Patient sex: M
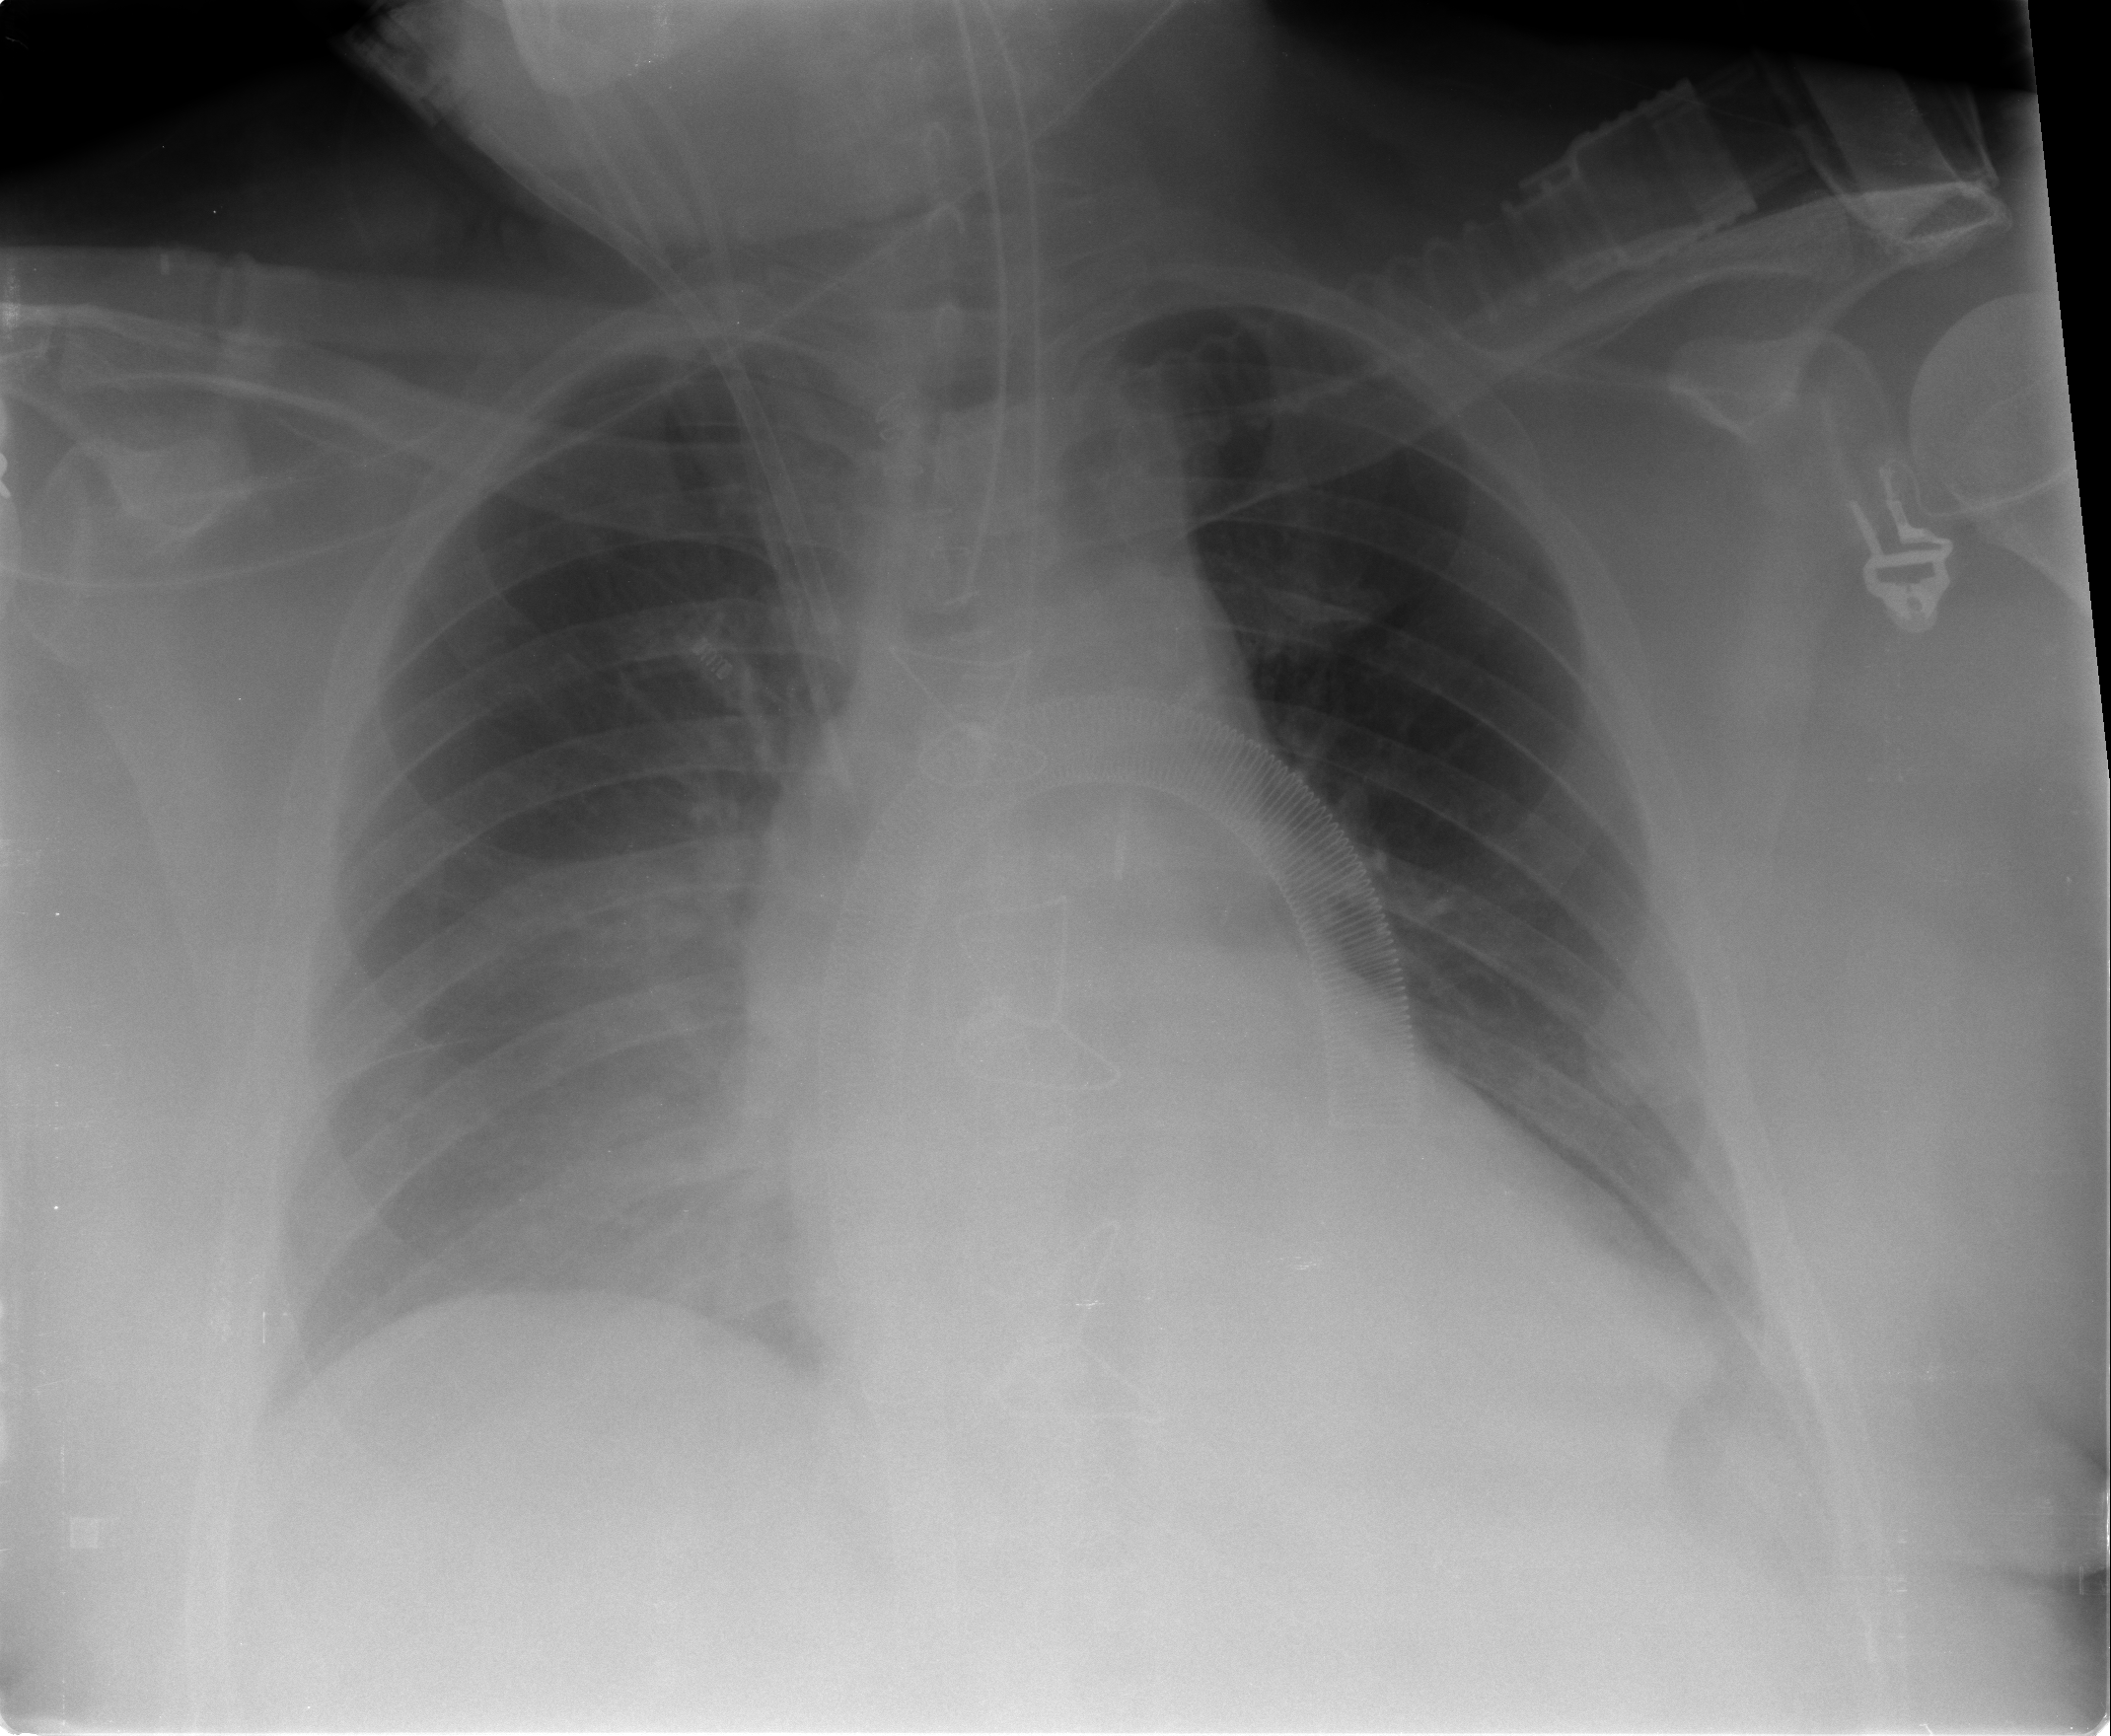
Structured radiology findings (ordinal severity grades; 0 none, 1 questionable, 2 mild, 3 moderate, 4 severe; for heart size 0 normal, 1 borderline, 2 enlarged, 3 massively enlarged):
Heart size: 1
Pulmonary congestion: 1
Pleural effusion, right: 2
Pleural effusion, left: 1
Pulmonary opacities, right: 0
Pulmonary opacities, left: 0
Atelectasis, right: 2
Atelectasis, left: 2